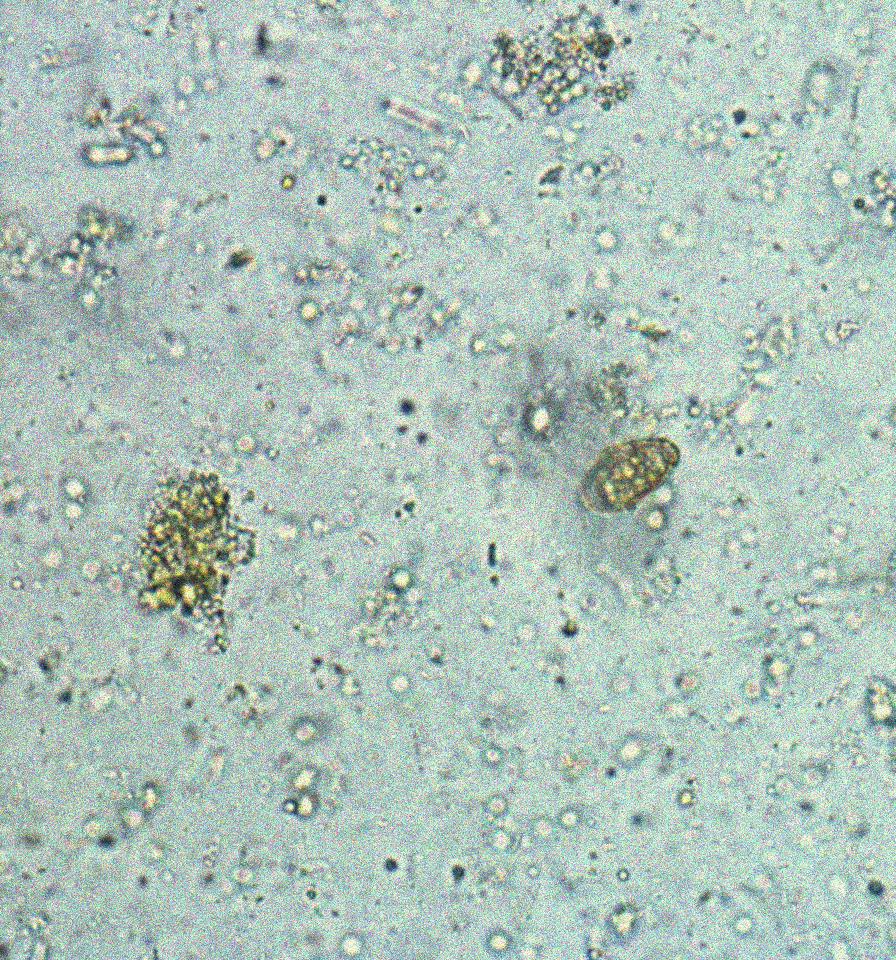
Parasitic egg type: Opisthorchis viverrine